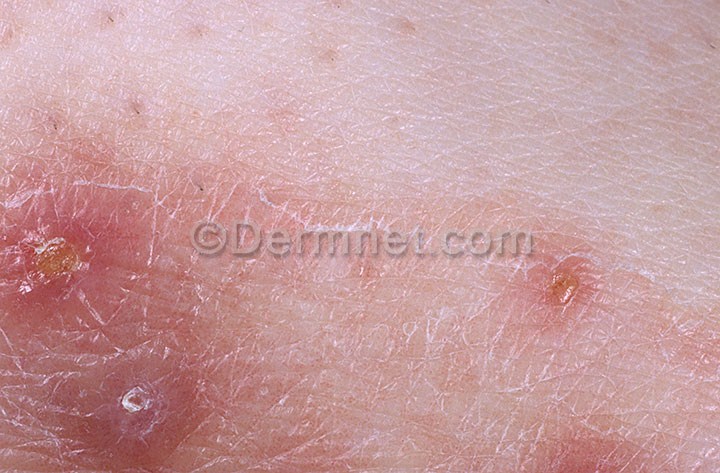
Disease: Tinea Ringworm Candidiasis and other Fungal Infections